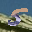
Label: 5